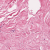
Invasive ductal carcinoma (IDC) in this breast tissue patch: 0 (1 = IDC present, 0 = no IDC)